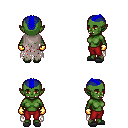
a pixel art fantasy rpg character, female body template, orc, green skin, gray tattered cape, red pants, blue short mohawk hairstyle, gold gloves, gray slippers, four views (front, back, left, right), 2x2 character sprite sheet, small pixel art, hard edges, no anti-aliasing